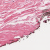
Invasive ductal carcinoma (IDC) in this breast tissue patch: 0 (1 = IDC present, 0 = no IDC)